Question: 'df['direction']' is the number of direction of the wind, ranging from 1-16. I want to convert it into '360-degree system'.
'#1' direction is '90', and '#2' is '67.5', they run in clockwise.
I can do'df['degree'] = 90-(df.direction-1)*22.5', but this would produce 'negative value', you can see the output below

But I don't know how to use the 'conditional' here, for 'df['degree']<0, then + 360'. How can I do that?
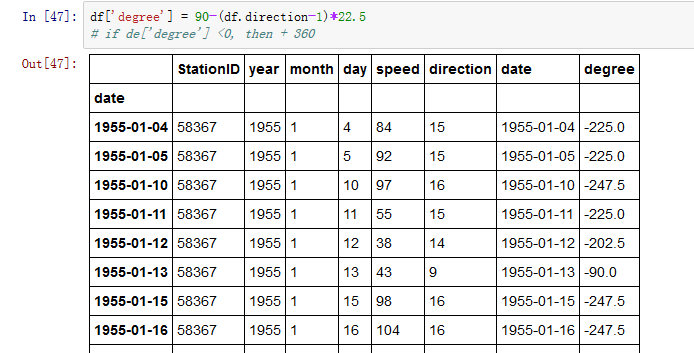
Answer: 'df['degree'] = df['degree'].apply(lambda x: x + 360 if x < 0 else x)'